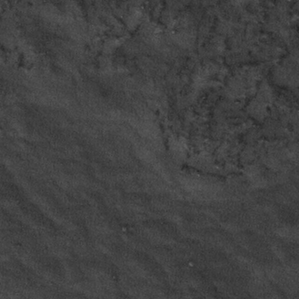
Label: frost